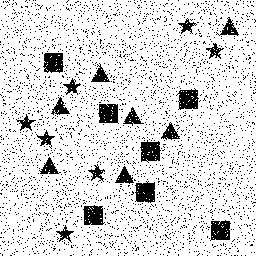
Squares: 7
Triangles: 7
Stars: 7
Total shapes: 21